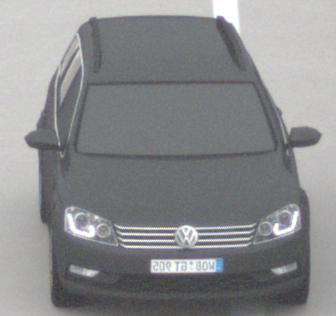
Make: VW
Model: Passat Alltrack 1.8 TSI
Detailed model: Passat (B7) Alltrack
Model produced from: 2012/03
Model produced until: 2013/06
Doors: 5
Color: gray
Road condition: dry road
Daytime: morning or afternoon
Contrast: low contrast